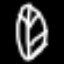
Label: leaf